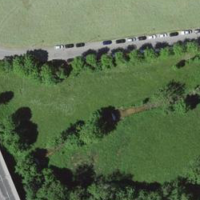
EUNIS habitat code: 41
Species observed at this site:
Corylus avellana